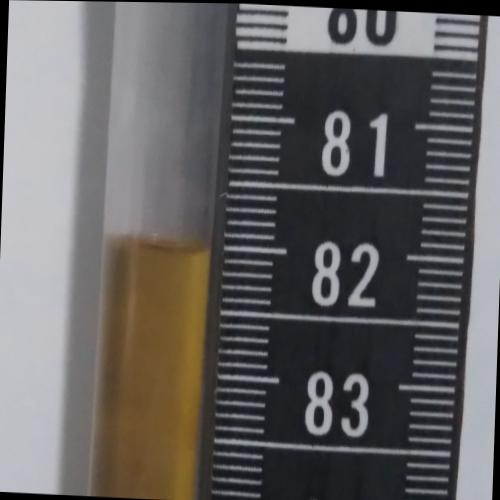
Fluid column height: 82.0 cm